Interaction volume radius: 10 \u00c5
Interaction volume height: 15 \u00c5
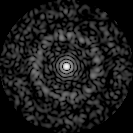
Disorder parameter: 0.8352